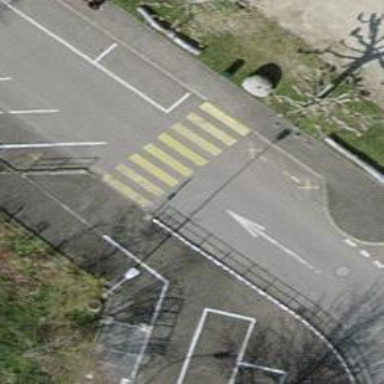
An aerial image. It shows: Zebra crossing on the road.